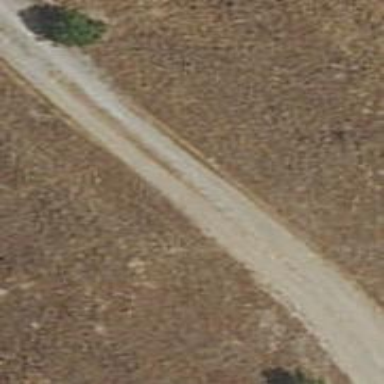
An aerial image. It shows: Unpaved track road.